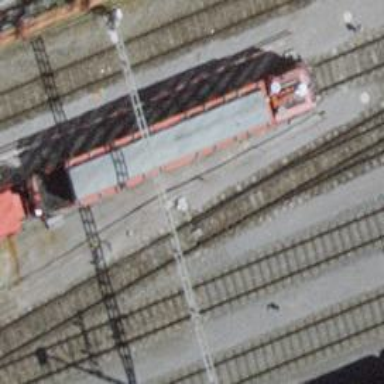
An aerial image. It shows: Railway switch.